Interaction volume radius: 5 \u00c5
Interaction volume height: 20 \u00c5
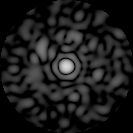
Disorder parameter: 0.8214